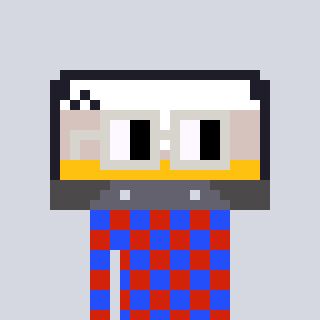
a pixel art character with square light gray glasses, a cassette tape-shaped head and a red-colored body on a cool background